Question: I would like to append notes entered for a build using parametrized build to be appended to the build summary page with the line breaks entered. I added the following code in the groovy postbuild plugin:
'''
manager.addInfoBadge("Notes added")
manager.createSummary("notepad.png").appendText("${manager.build.buildVariables.get('notes_for_build')}", false, false, false, "black")
'''
But, the text seems to be wrapped into one line as shown below:

Could anyone please let me know how to retain the line breaks?
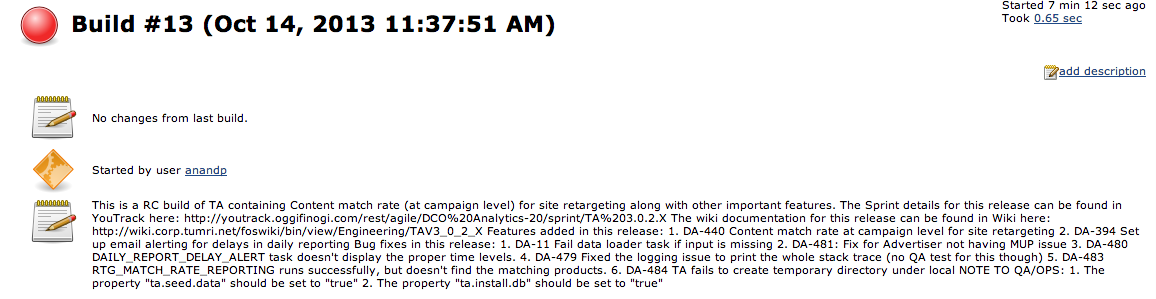
Answer: you could try wrapping your message in a '<pre>...</pre>' tag, so linebreaks get rendered by the browser :-)